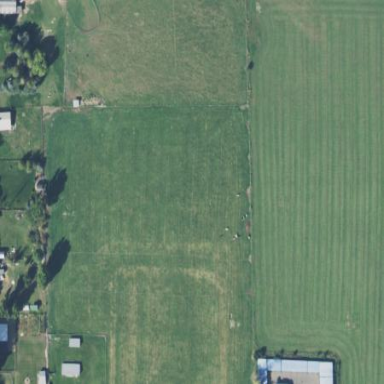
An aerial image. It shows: Farmland with grass crops.